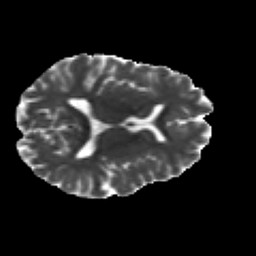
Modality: MD
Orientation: axial
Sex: male
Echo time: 0.114 s